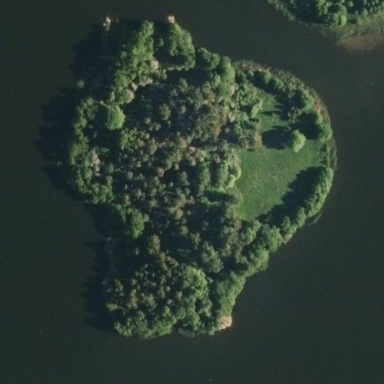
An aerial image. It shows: Island.